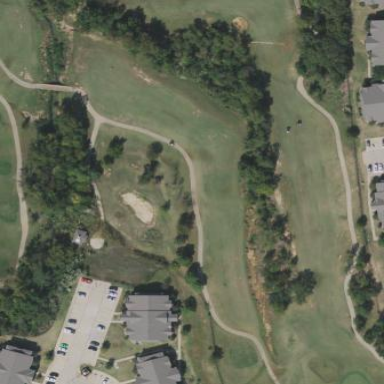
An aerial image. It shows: Grassy area designated as golf fairway.